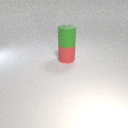
large red rubber cylinder below large green rubber cylinder